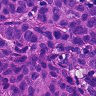
Metastatic tissue present: yes